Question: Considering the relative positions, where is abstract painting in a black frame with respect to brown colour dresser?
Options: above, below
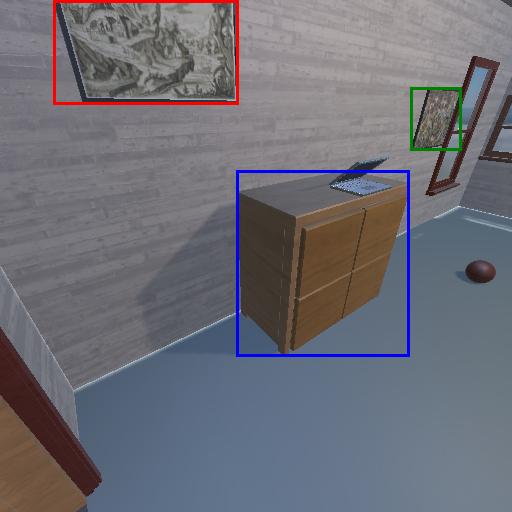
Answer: above